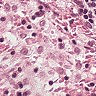
Metastatic tissue present: no